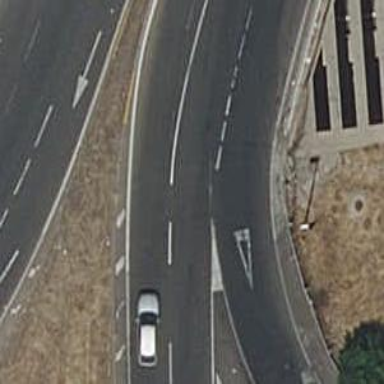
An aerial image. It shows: Road with "give way" sign.